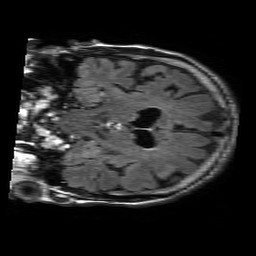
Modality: FLAIR
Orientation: coronal
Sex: male
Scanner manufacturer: philips
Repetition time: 11 s
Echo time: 0.125 s